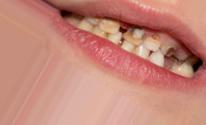
Condition: Caries